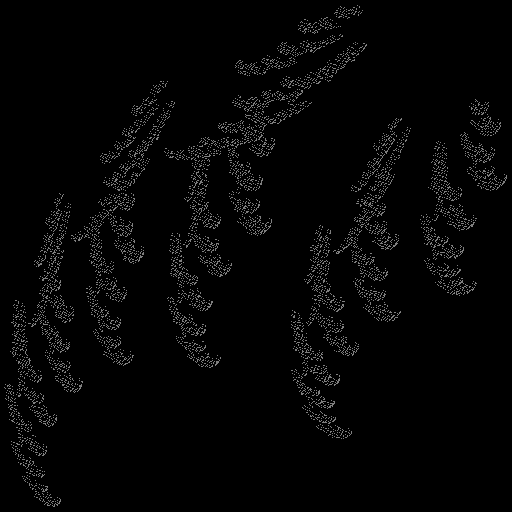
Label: spiderbrake